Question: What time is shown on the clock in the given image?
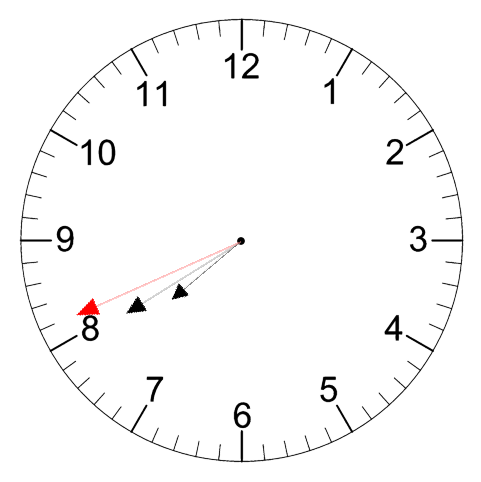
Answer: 07:39:41